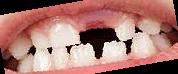
Condition: hypodontia